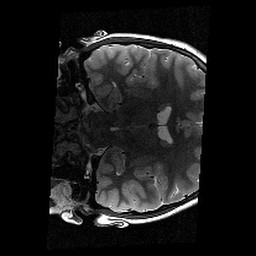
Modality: T2w
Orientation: coronal
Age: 10
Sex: male
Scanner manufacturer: siemens
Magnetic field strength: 3 T
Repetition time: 9.23 s
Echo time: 0.067 s